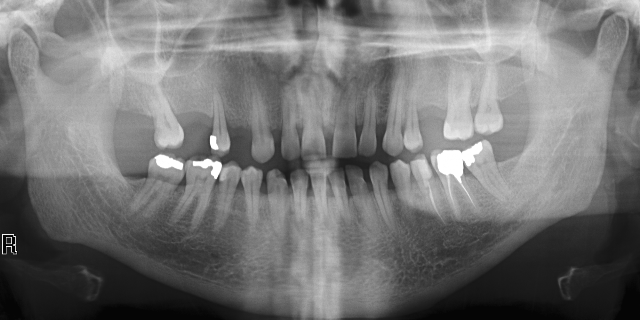
adult